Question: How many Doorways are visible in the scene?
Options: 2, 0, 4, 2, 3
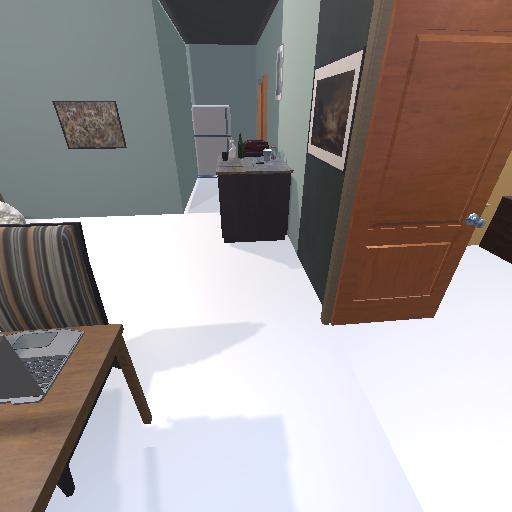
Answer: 2